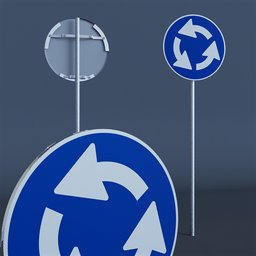
Label: architecture